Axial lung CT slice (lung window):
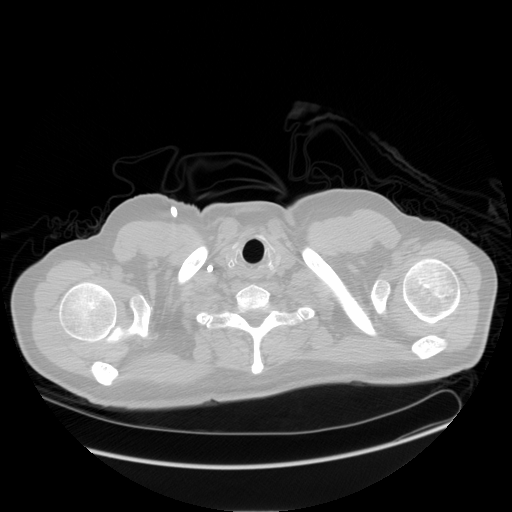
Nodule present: no